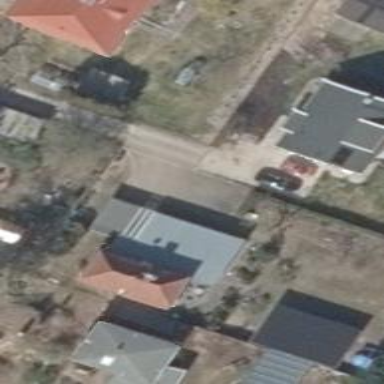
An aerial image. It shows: Driveway.